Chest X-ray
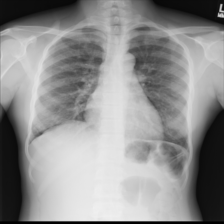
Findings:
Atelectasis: negative
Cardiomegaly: negative
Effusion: negative
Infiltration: positive
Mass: negative
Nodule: negative
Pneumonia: negative
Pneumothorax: negative
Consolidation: negative
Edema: negative
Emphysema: negative
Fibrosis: negative
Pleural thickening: negative
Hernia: negative